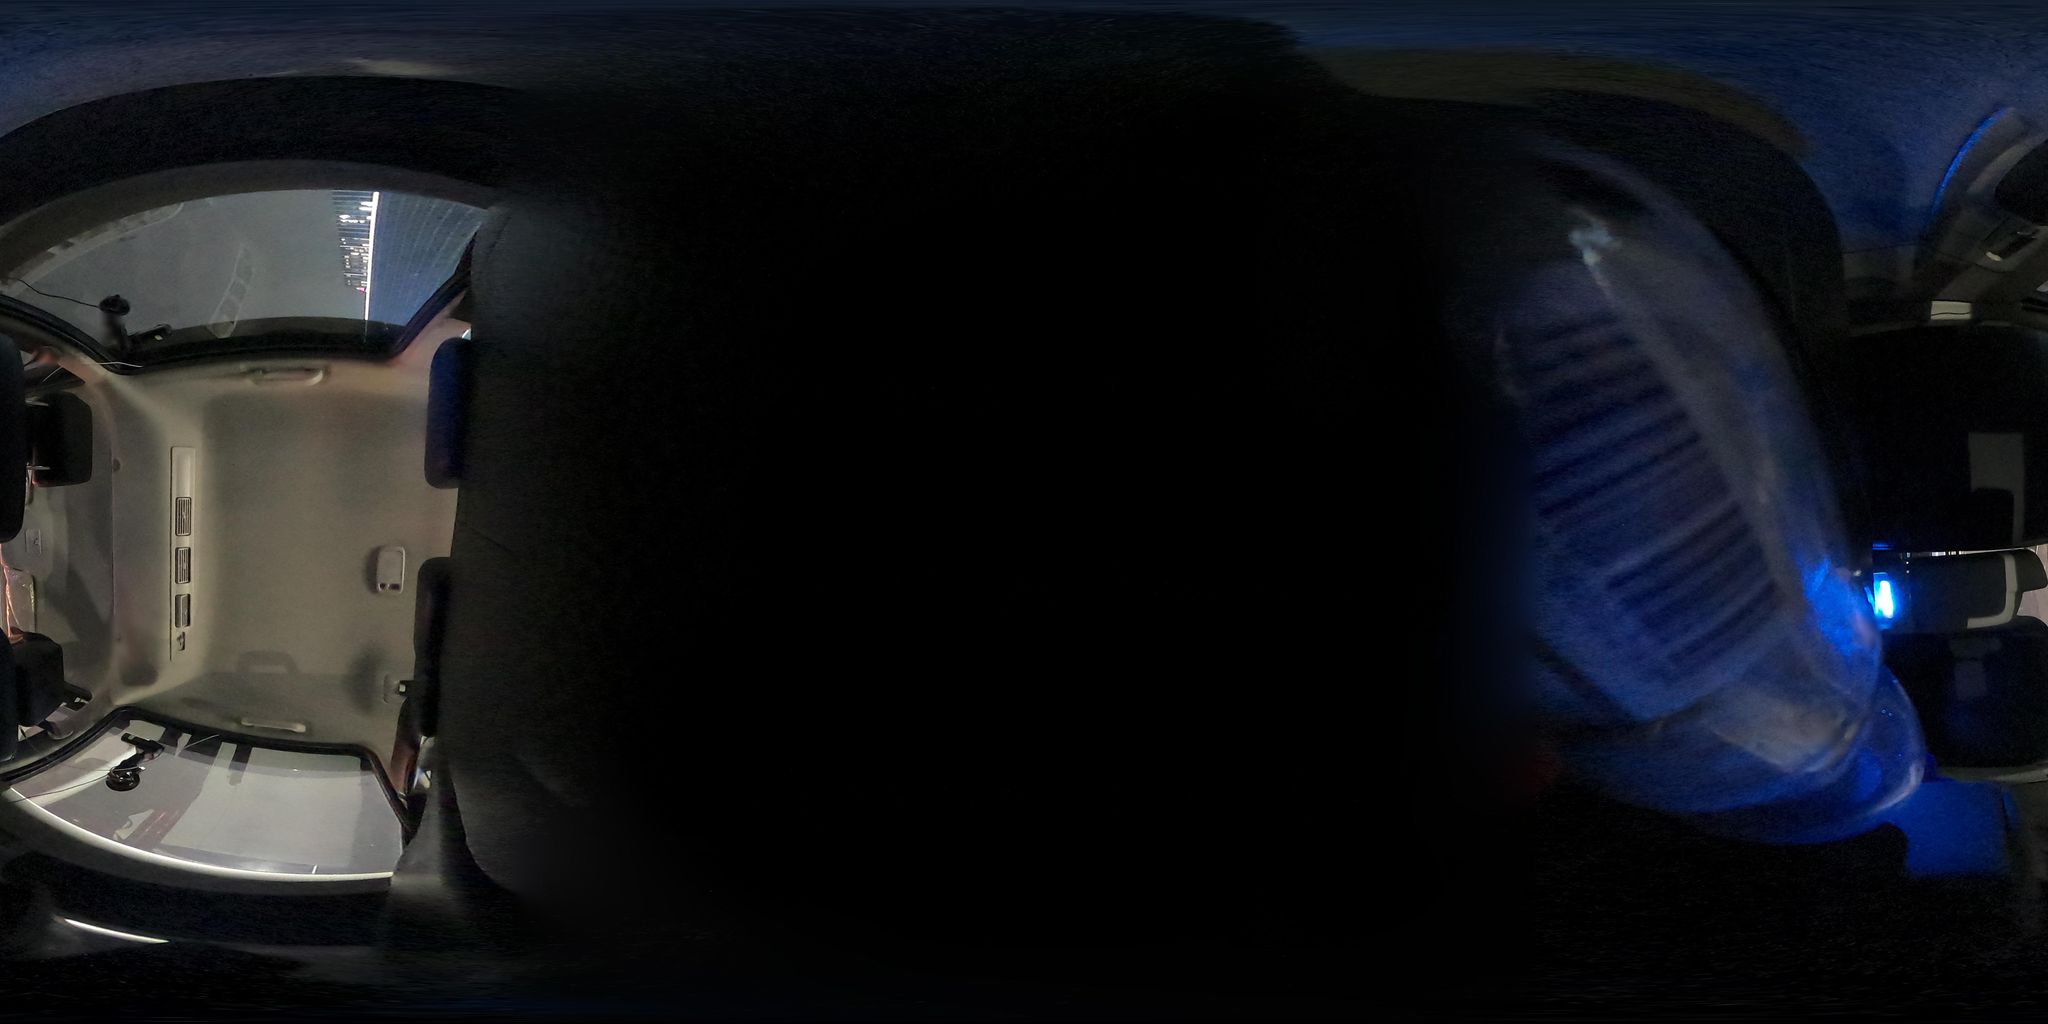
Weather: snowy
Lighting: night
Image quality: slightly poor
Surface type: cycling surface
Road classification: primary
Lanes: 2
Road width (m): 10
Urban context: urban centre
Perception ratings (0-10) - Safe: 6.98, Lively: 0.67, Beautiful: 1.26, Boring: 2.25, Depressing: 1.29, Wealthy: 2.6